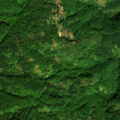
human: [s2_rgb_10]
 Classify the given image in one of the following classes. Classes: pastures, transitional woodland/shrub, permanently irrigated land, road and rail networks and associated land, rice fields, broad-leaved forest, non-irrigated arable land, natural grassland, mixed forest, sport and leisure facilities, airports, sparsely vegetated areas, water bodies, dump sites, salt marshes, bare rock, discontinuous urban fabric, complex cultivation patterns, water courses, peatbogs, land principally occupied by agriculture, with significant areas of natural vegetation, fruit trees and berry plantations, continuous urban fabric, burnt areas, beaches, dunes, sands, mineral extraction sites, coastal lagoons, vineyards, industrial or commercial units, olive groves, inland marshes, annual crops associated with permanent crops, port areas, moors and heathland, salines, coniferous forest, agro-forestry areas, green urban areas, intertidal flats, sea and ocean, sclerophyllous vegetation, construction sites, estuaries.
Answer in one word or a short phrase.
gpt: land principally occupied by agriculture, with significant areas of natural vegetation, broad-leaved forest, transitional woodland/shrub